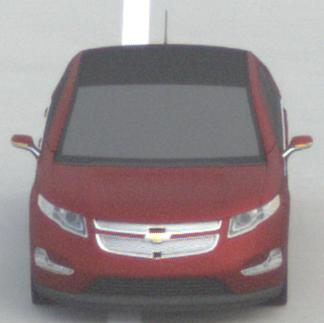
Make: Chevrolet
Model: Volt
Detailed model: Volt
Model produced from: 2011/11
Model produced until: 2014/08
Doors: 5
Color: red
Road condition: dry road
Daytime: morning or afternoon
Contrast: low contrast